Interaction volume radius: 5 \u00c5
Interaction volume height: 30 \u00c5
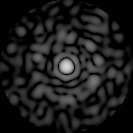
Disorder parameter: 0.8312